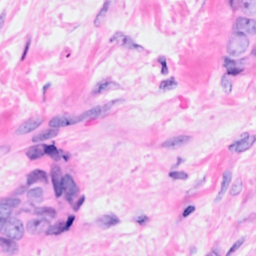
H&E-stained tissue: Breast